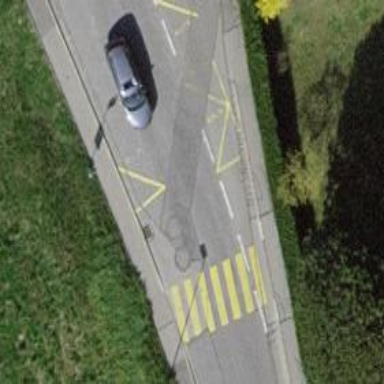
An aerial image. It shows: Marked crossing on the road.